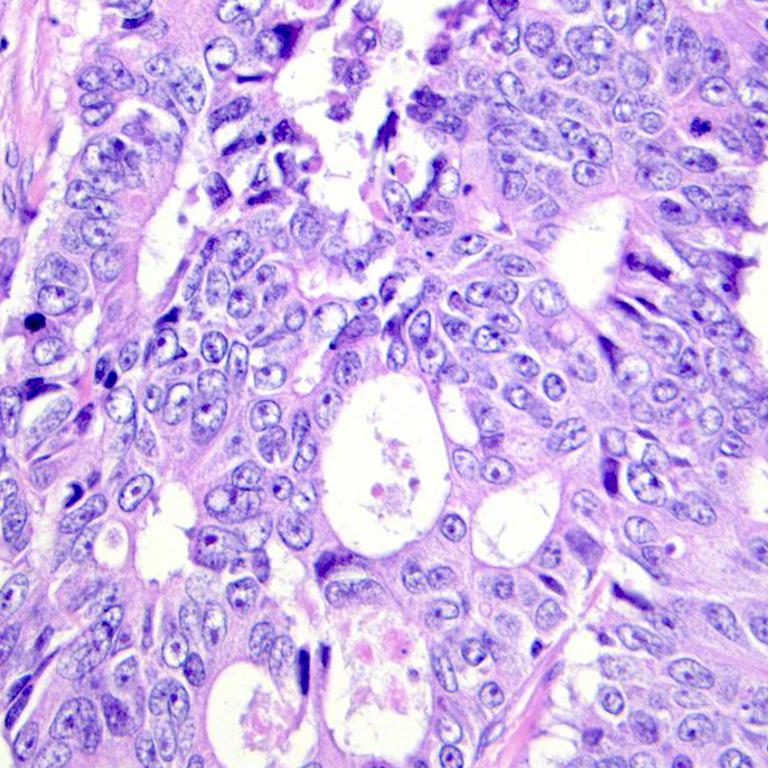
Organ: colon
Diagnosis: adenocarcinomas